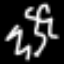
Label: squiggle